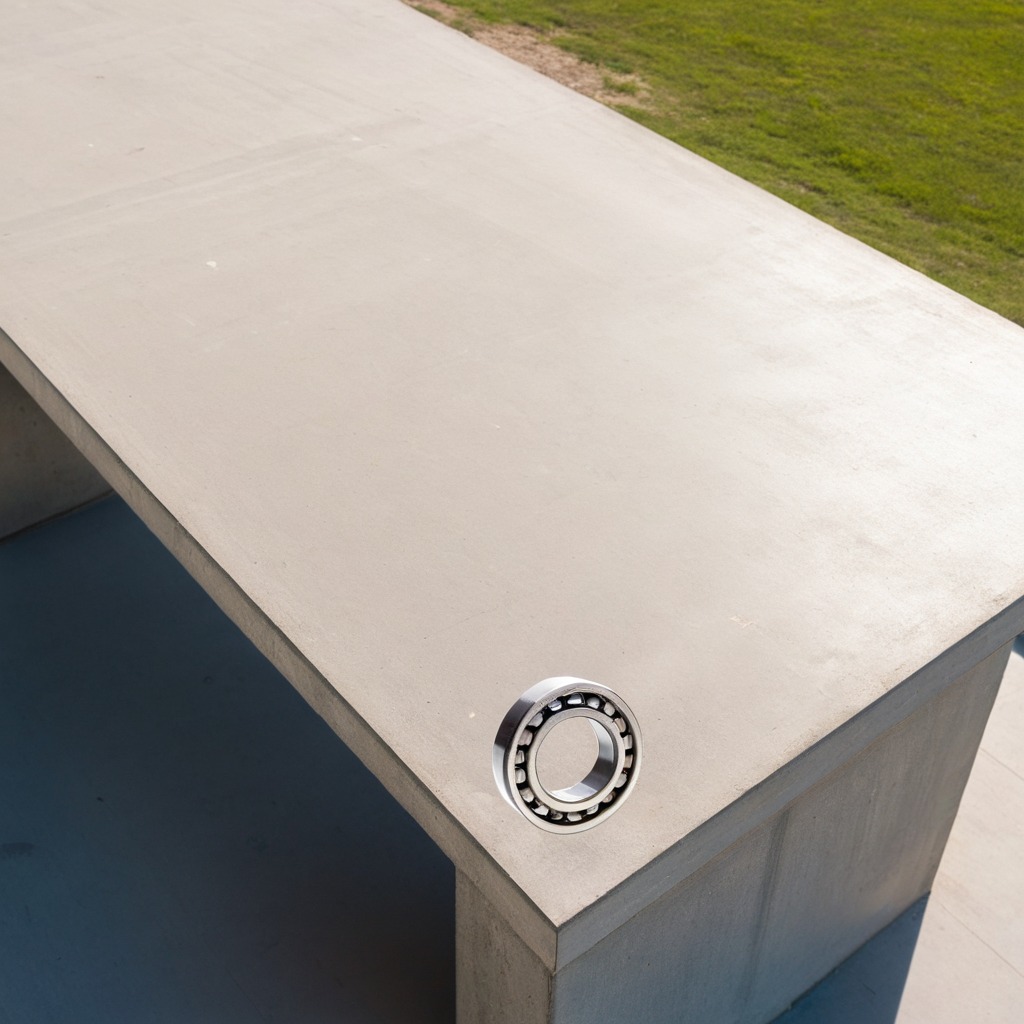
A metal ball bearing is lying on the concrete workbench.